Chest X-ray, AP view. Patient: 58 years old, sex M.
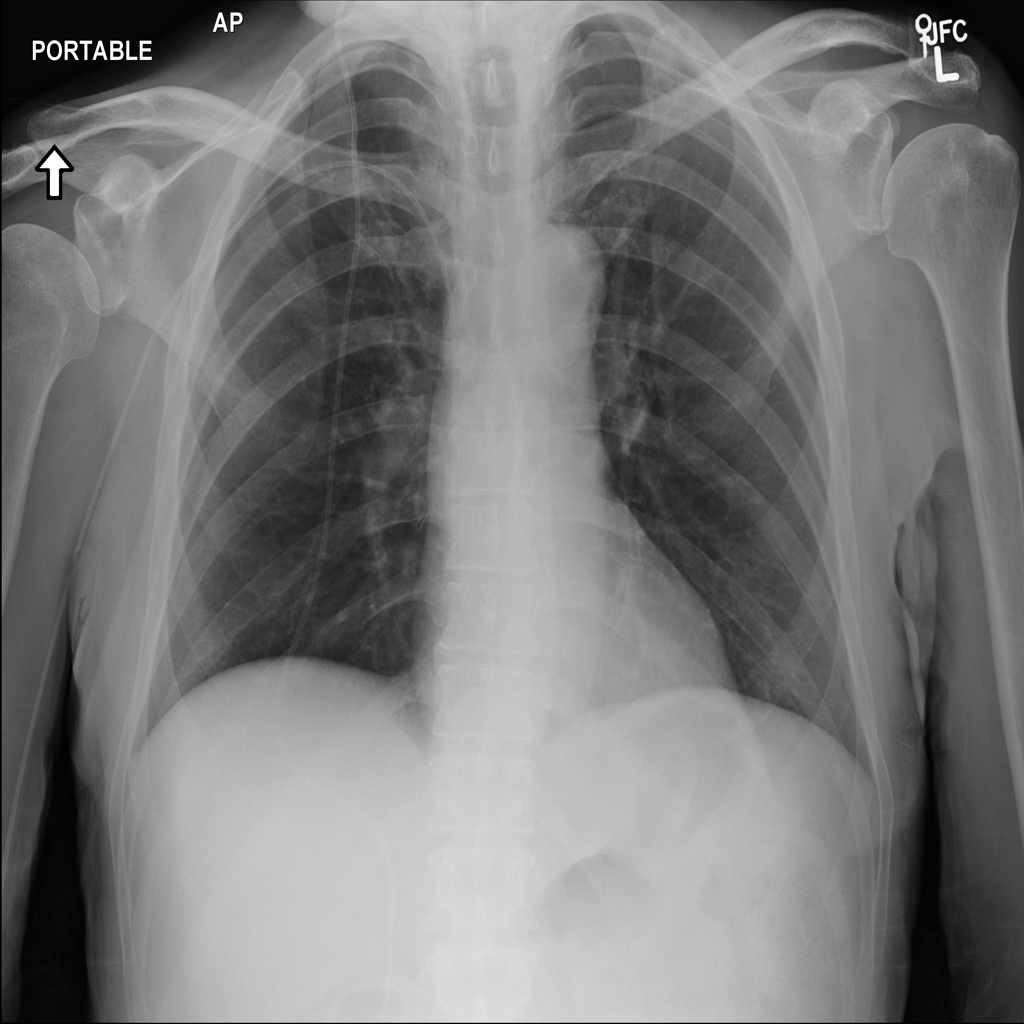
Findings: Atelectasis